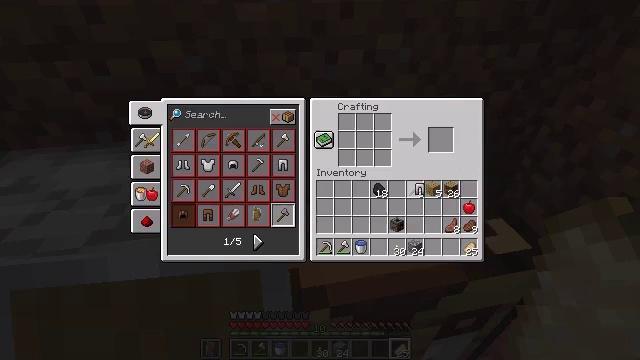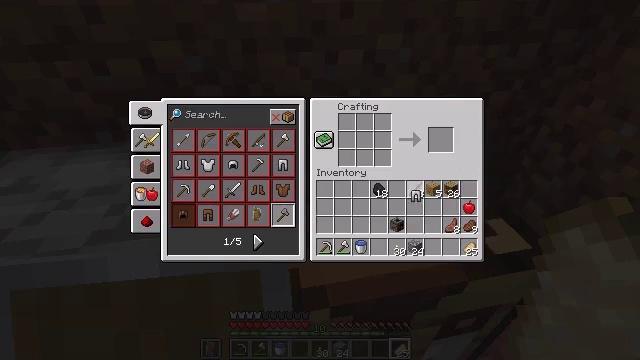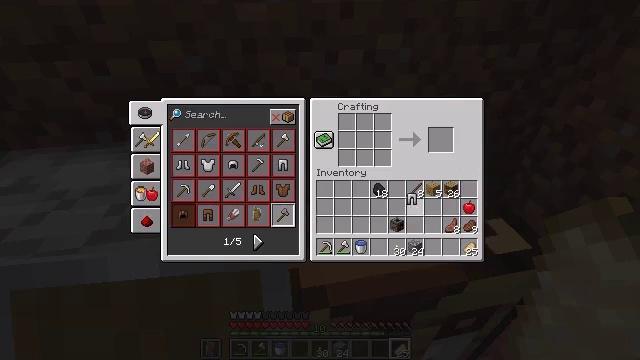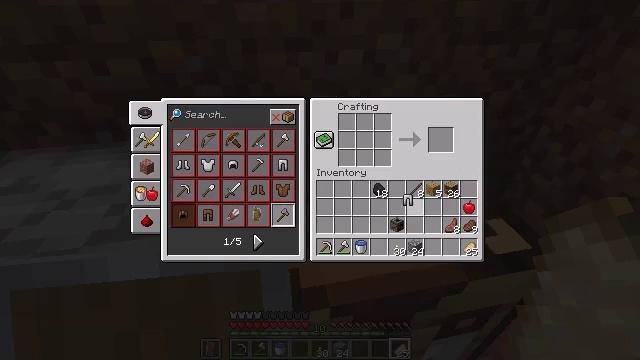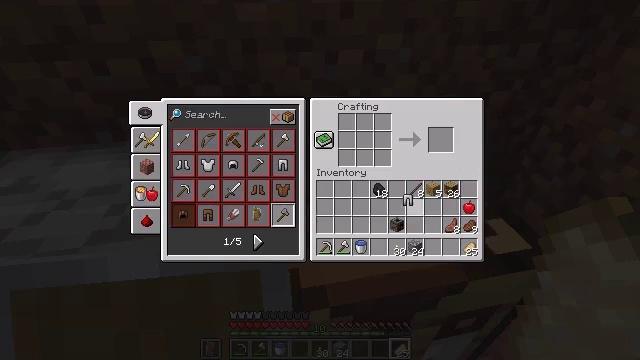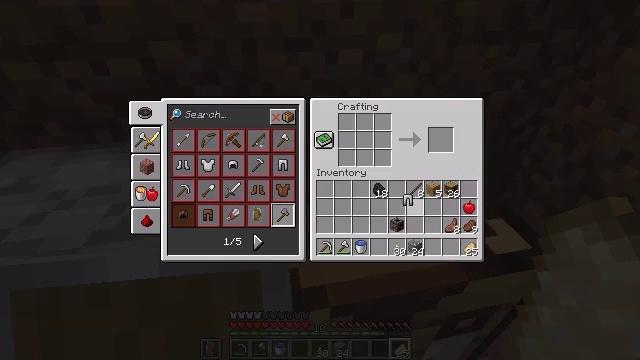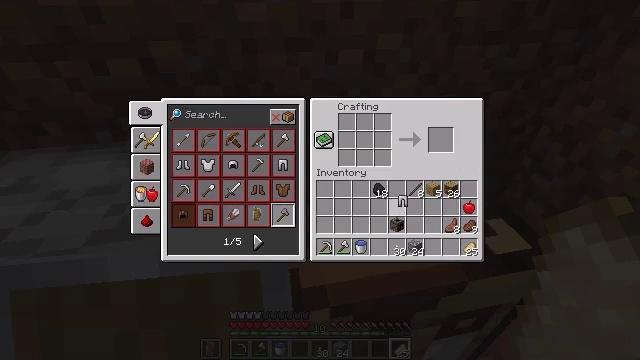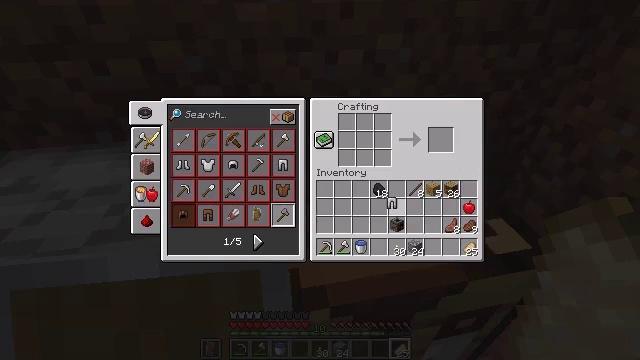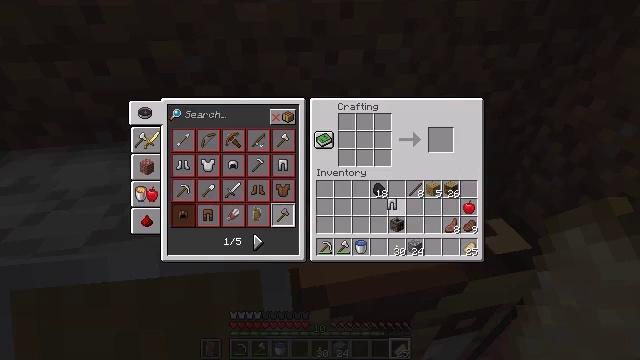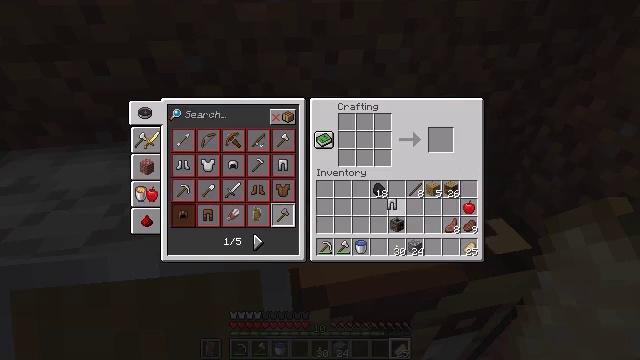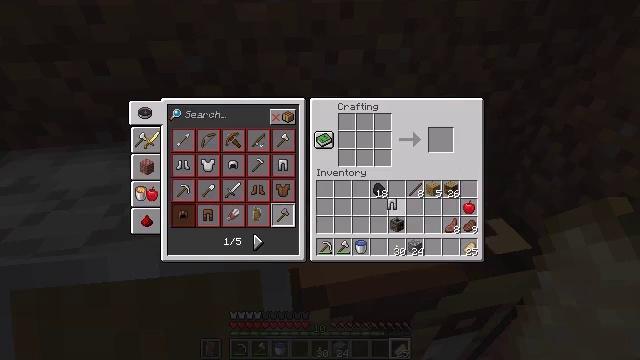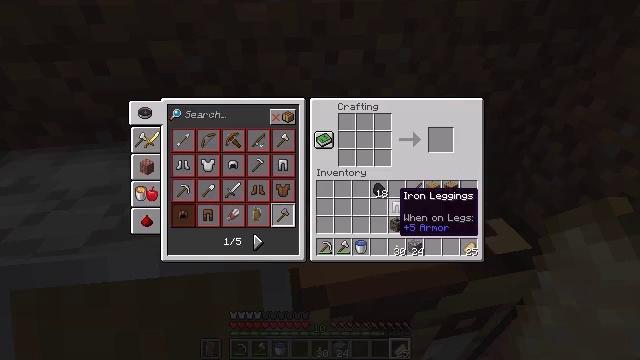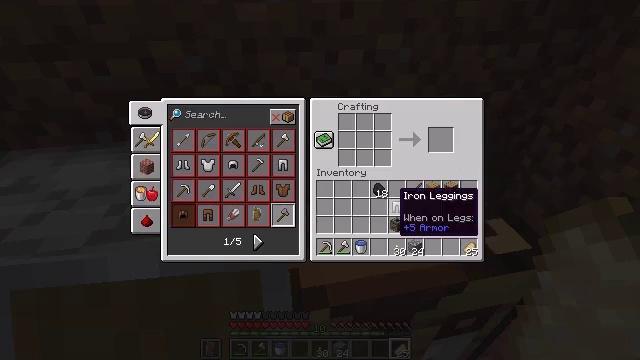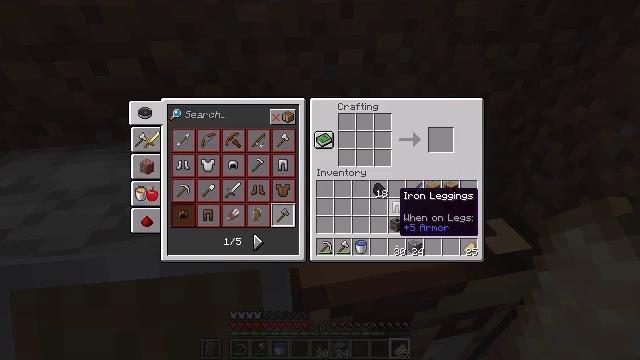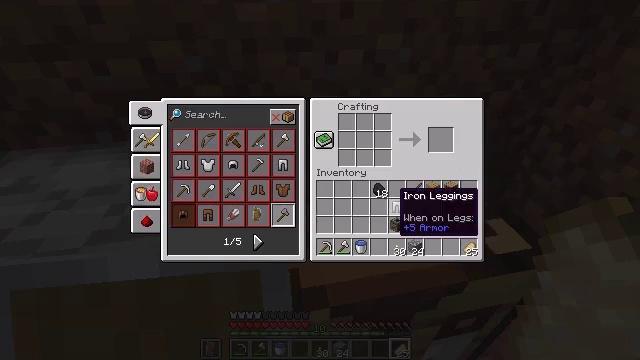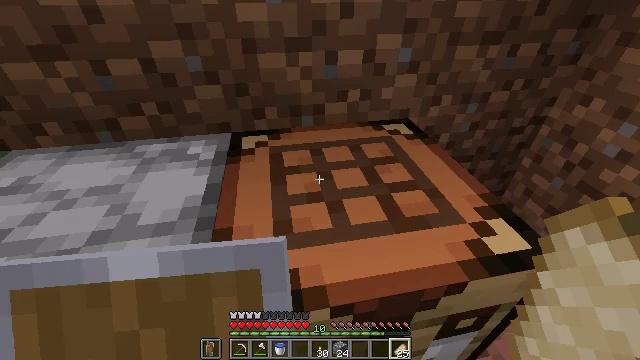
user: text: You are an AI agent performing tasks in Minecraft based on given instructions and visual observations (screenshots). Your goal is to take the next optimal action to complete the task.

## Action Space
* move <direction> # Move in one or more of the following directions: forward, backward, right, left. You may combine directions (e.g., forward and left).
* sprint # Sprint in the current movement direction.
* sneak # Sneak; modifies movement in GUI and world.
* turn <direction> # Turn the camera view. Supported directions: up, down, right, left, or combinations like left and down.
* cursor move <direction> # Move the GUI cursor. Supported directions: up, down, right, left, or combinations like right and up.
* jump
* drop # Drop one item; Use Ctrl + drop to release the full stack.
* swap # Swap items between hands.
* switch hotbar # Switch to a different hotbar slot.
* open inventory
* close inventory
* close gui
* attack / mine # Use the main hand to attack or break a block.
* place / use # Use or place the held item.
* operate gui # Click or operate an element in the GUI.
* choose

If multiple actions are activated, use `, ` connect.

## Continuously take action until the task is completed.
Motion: motion action
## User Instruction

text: Remove leather leggings from the inventory.
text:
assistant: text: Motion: open gui
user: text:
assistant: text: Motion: no_op
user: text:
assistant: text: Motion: no_op
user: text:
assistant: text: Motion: no_op
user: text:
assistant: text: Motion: no_op
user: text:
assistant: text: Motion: no_op
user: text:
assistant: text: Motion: cursor move left
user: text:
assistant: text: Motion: no_op
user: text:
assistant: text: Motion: operate gui
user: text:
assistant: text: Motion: operate gui
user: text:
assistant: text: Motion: no_op
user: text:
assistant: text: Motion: no_op
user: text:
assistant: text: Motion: no_op
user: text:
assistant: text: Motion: no_op
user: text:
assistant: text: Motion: no_op
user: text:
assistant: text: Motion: close gui
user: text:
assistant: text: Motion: no_op
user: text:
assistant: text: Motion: no_op
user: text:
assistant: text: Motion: no_op
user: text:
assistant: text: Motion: open inventory
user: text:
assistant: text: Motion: open inventory
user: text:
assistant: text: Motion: open inventory
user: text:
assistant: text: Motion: no_op
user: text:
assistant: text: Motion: cursor move left
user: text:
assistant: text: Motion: cursor move left
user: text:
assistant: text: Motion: no_op
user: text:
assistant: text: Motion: no_op
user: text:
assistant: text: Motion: no_op
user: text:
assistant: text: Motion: cursor move right and up
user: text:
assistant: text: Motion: cursor move right